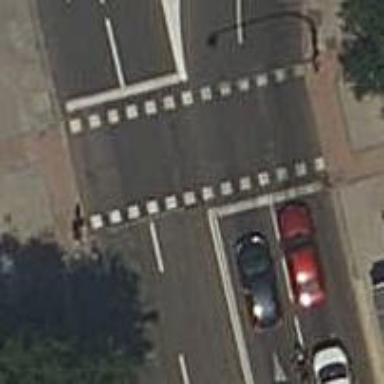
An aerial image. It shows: Crossing with traffic signals.